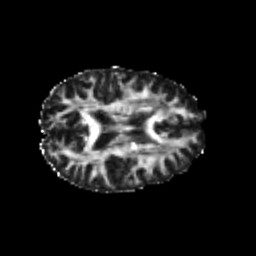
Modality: FA
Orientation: axial
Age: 25
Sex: female
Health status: healthy
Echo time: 0.074 s